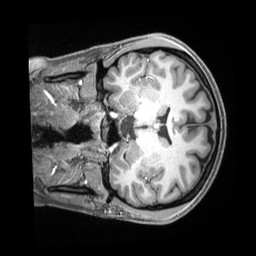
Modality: T1w
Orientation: coronal
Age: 23
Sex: female
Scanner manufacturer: siemens
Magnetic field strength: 3 T
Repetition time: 2.4 s
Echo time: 0.00226 s